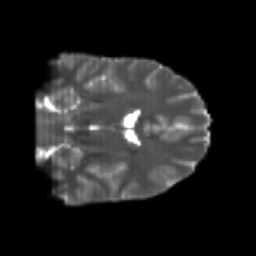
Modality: T2w
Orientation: coronal
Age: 22
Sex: male
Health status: healthy
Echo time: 0.074 s